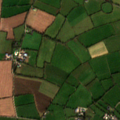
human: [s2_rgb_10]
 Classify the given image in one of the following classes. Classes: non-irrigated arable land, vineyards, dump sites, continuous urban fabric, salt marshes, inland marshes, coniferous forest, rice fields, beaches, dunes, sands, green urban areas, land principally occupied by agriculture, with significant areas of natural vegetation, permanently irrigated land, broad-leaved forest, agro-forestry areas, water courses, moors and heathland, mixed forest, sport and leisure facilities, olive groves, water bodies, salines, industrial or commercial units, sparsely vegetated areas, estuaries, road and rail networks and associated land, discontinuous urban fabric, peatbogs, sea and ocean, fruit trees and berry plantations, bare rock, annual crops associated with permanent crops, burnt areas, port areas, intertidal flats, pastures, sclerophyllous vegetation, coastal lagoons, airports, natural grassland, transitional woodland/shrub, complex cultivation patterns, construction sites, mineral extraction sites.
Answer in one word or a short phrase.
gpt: non-irrigated arable land, pastures